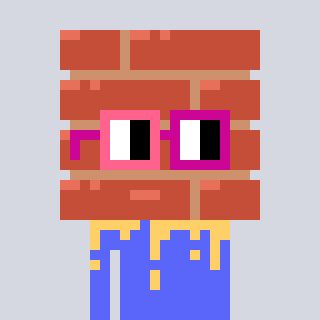
a pixel art character with square pink and red glasses, a wall-shaped head and a purple-colored body on a cool background